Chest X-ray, PA view. Patient: 38 years old, sex M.
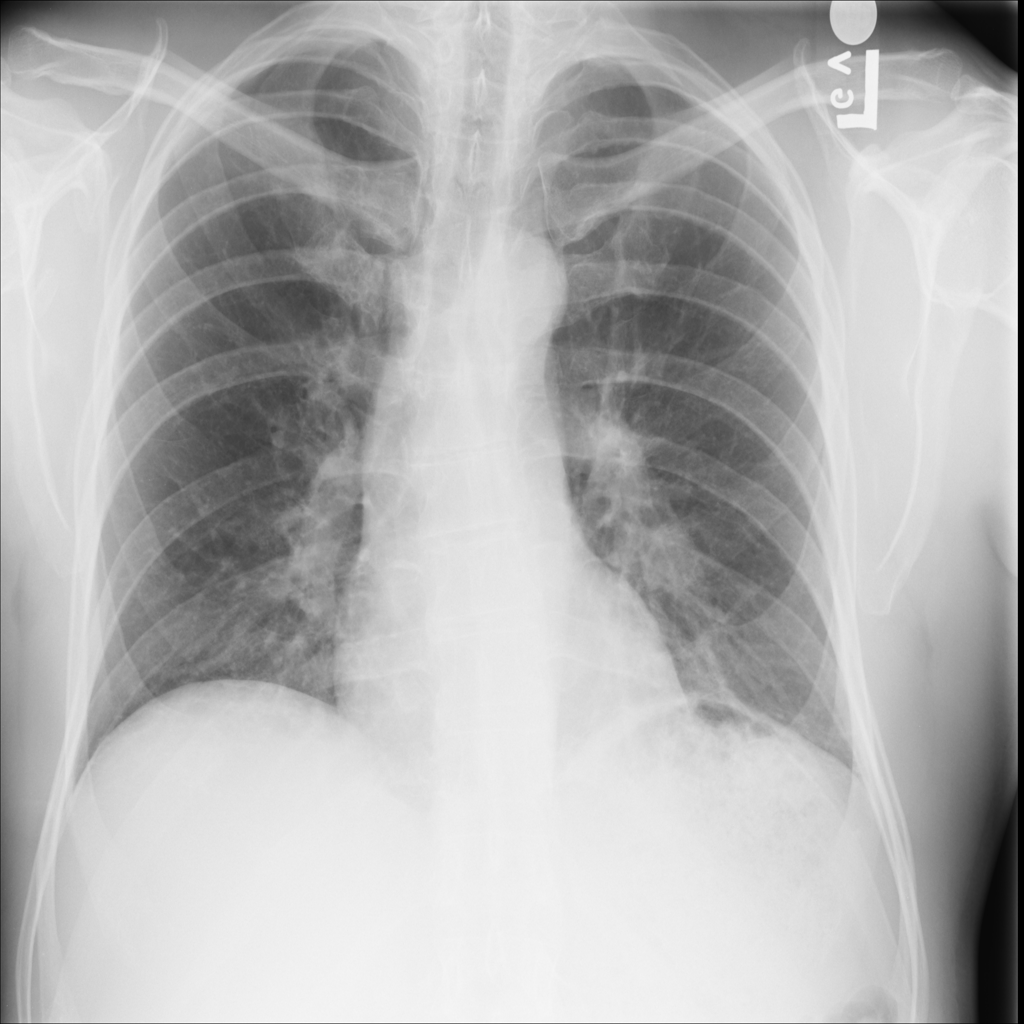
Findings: No Finding